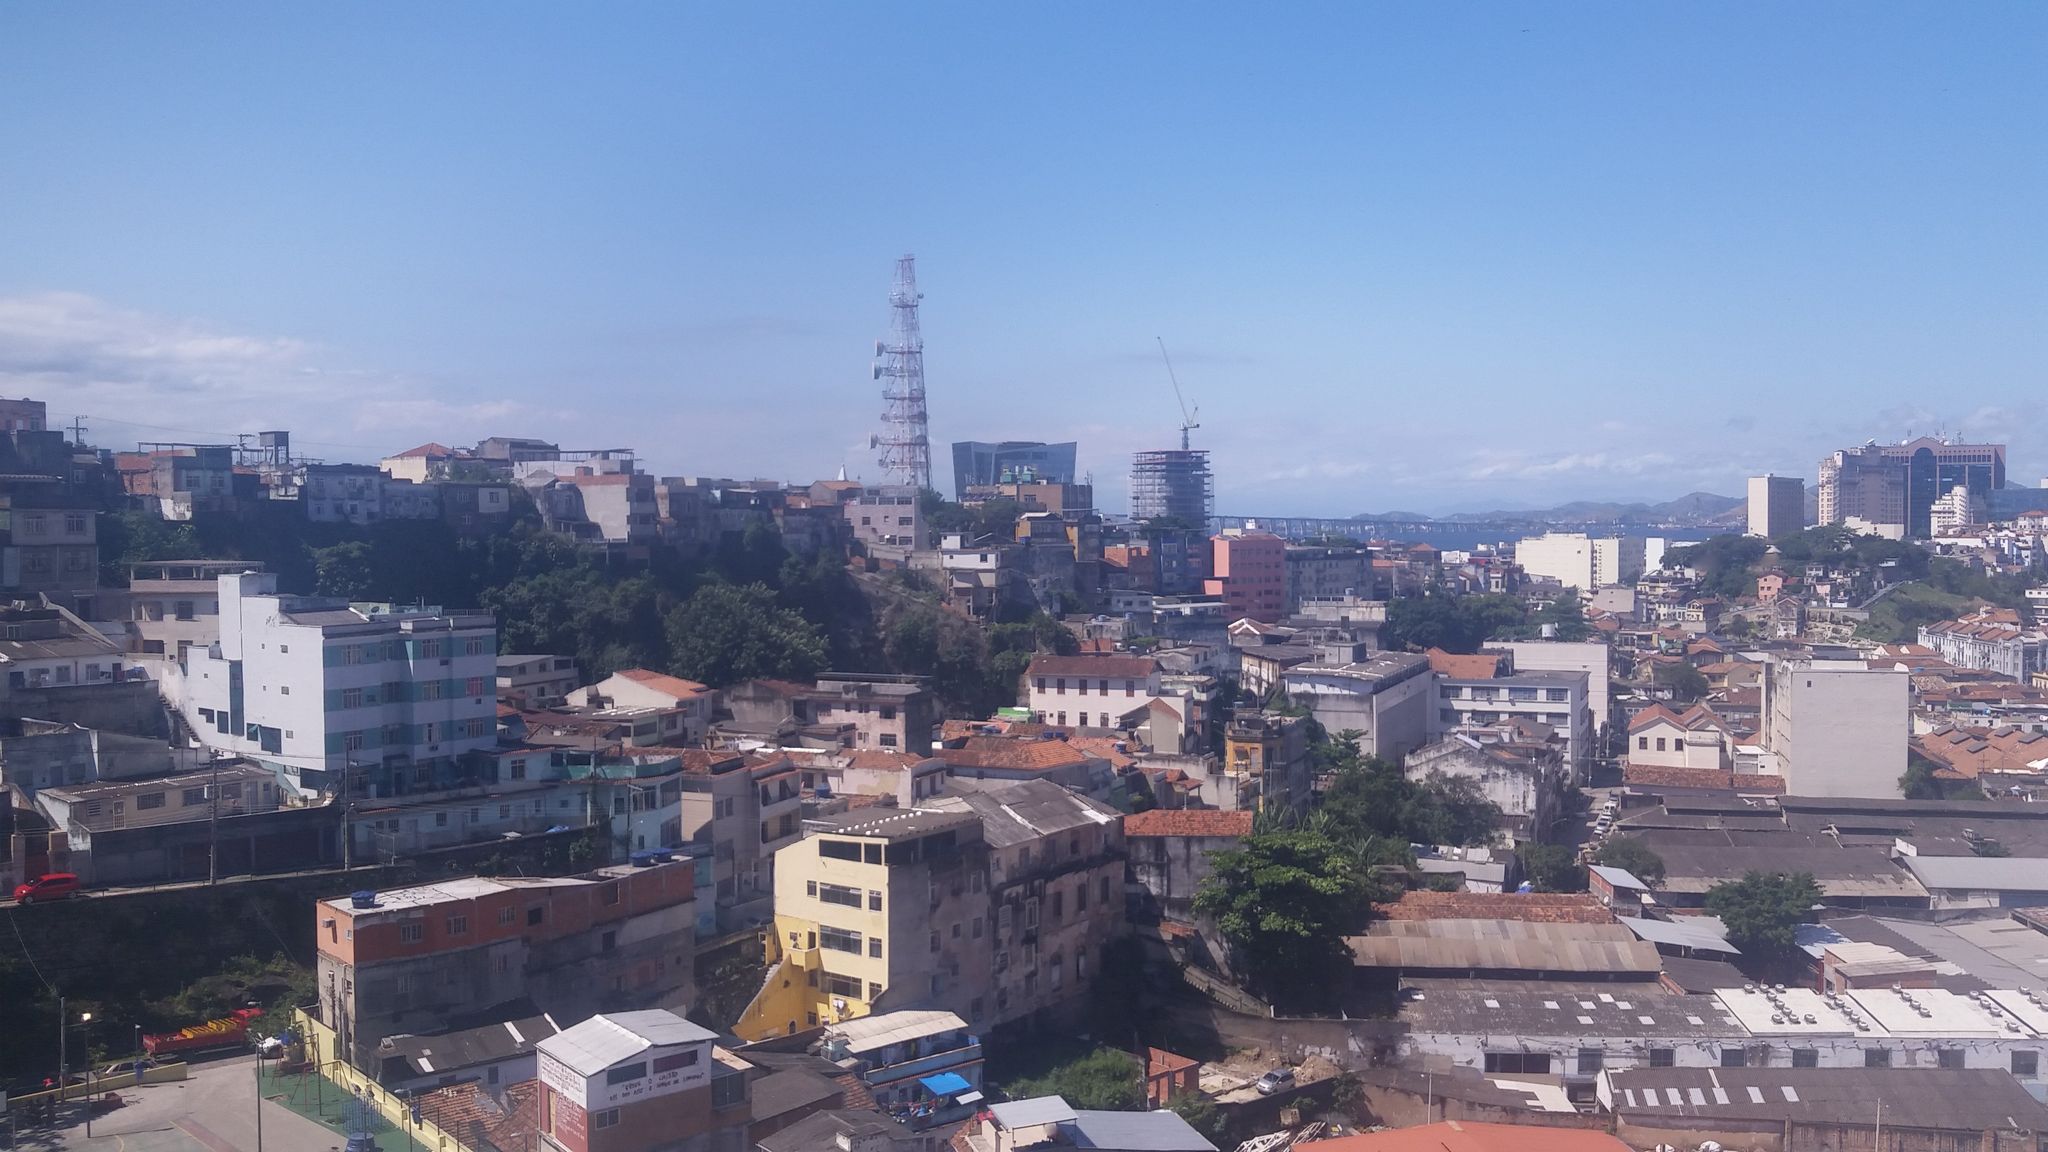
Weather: clear
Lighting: day
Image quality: good
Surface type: walking surface
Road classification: steps, service, footway
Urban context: urban centre
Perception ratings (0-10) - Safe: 3.84, Lively: 3.97, Beautiful: 4.76, Boring: 2.71, Depressing: 7.22, Wealthy: 2.16